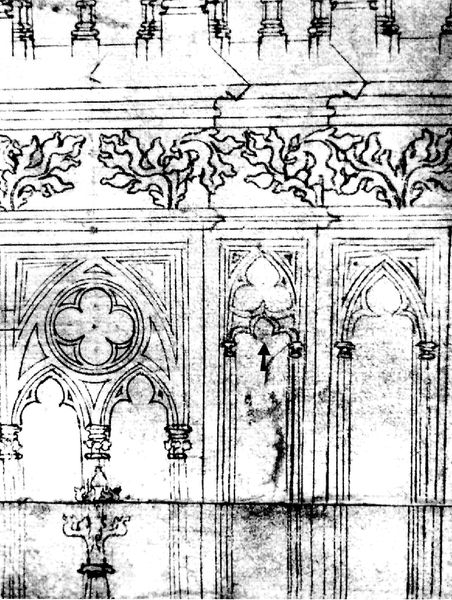
Titel: Mittelalterlicher Fassadenplan (Plan F) des Kölner Doms
Institution: Köln, Dombauarchiv
Schlagwörter: blätter, fenster, grau, licht, pfeiler, schwarz, skizze, säulen, weiss, zeichnung, gebäude, haus, ornament, wand, architektur, kirche, gotik, kreis, ranken, bogen, giebel, pilaster, floral, ornamente, stuck, bögen, dom, mauerwerk, stich, entwurf, kathedrale, fries, gotisch, rosette, mittelalter, romanik, pfeil, sakral, pfeile, kirchenfenster, kirchenfeb, kirn